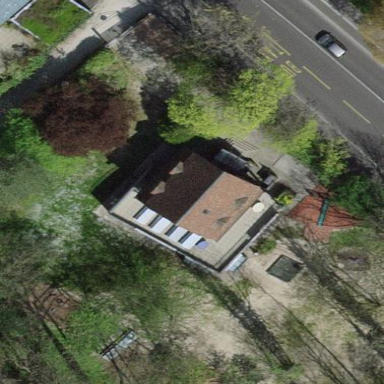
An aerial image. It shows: Kindergarten building.